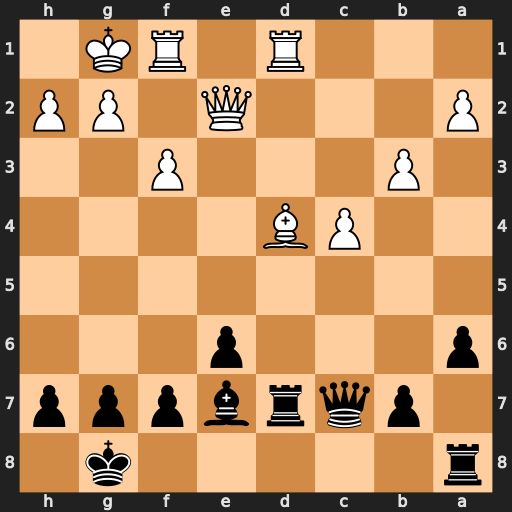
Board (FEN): r5k1/1pqrbppp/p3p3/8/2PB4/1P3P2/P3Q1PP/3R1RK1
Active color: b
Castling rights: -
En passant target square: -
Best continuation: Rxd4 Rxd4 Bc5 Kh1 Bxd4